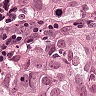
Metastatic tissue present: yes